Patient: sex F, age 46
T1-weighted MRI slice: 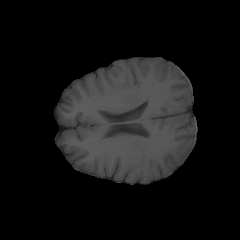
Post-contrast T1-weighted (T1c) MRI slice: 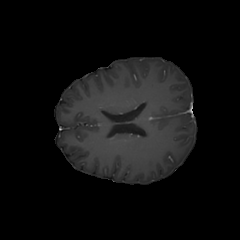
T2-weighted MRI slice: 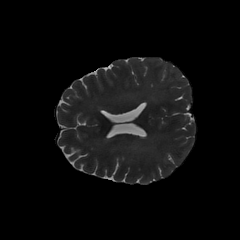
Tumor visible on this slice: no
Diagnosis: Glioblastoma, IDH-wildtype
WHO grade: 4